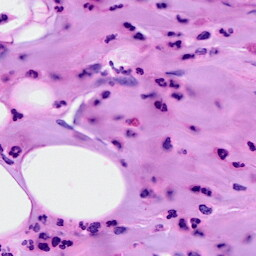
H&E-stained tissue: Breast